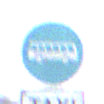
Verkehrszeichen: Busssonderstreifen
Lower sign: BesondereFahrzeugeUndTransportgueter1
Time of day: Midday
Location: Outdoor (Suburban)
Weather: PartlyCloudy
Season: NotSpecified
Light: Natural